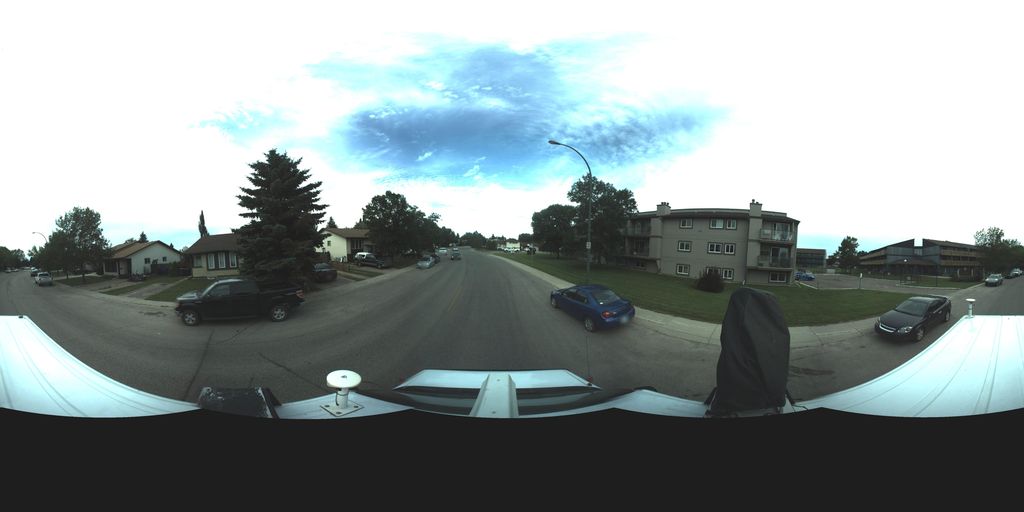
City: saskatoon